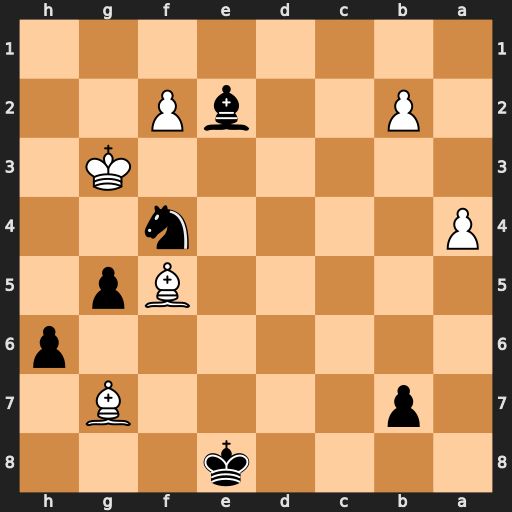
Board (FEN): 4k3/1p4B1/7p/5Bp1/P4n2/6K1/1P2bP2/8
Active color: b
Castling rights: -
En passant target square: -
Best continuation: Nh5+ Kh2 Nxg7